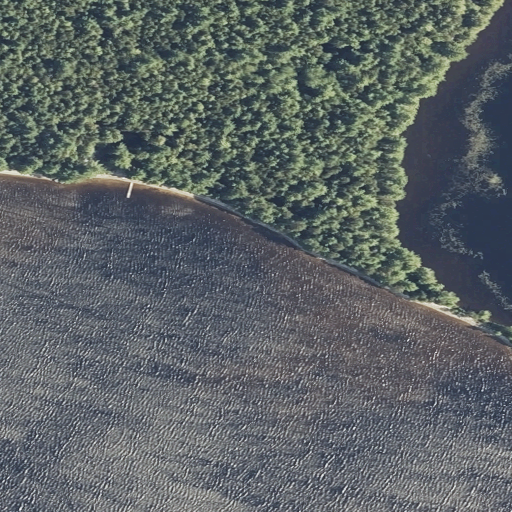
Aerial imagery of cape in Maine named Elsie Point containing open water, evergreen forest, open development, and grassland